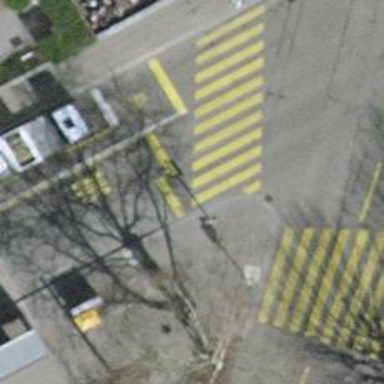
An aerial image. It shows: Road with traffic signals.